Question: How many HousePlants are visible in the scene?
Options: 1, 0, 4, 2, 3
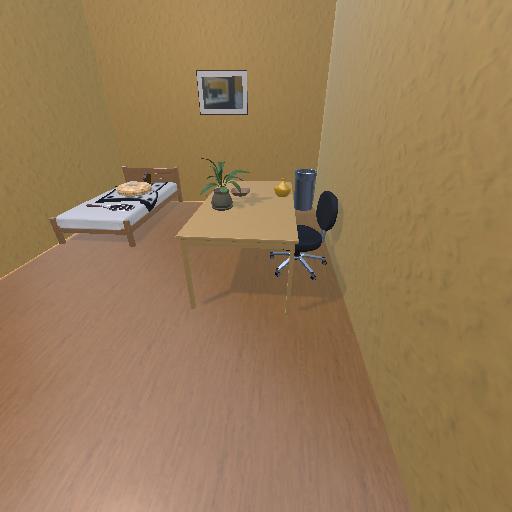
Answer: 1